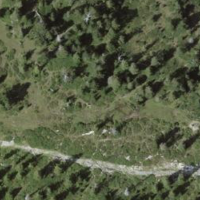
EUNIS habitat code: 26
Species observed at this site:
Arnica montana